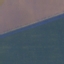
Land use / land cover class: AnnualCrop